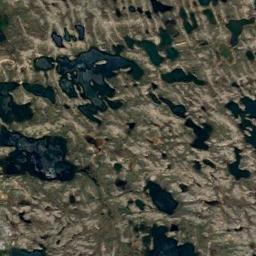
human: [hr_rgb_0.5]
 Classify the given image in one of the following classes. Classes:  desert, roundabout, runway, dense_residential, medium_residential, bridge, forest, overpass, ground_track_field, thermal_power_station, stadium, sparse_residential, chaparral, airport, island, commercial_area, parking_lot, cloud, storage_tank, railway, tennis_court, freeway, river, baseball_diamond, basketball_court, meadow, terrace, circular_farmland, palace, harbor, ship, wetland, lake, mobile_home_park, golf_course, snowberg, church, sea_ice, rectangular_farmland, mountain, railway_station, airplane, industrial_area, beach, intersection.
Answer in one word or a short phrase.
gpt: wetland